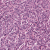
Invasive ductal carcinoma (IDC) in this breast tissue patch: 1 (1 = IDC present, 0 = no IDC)